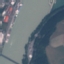
Land use / land cover class: River